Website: home-depot
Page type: billing-address
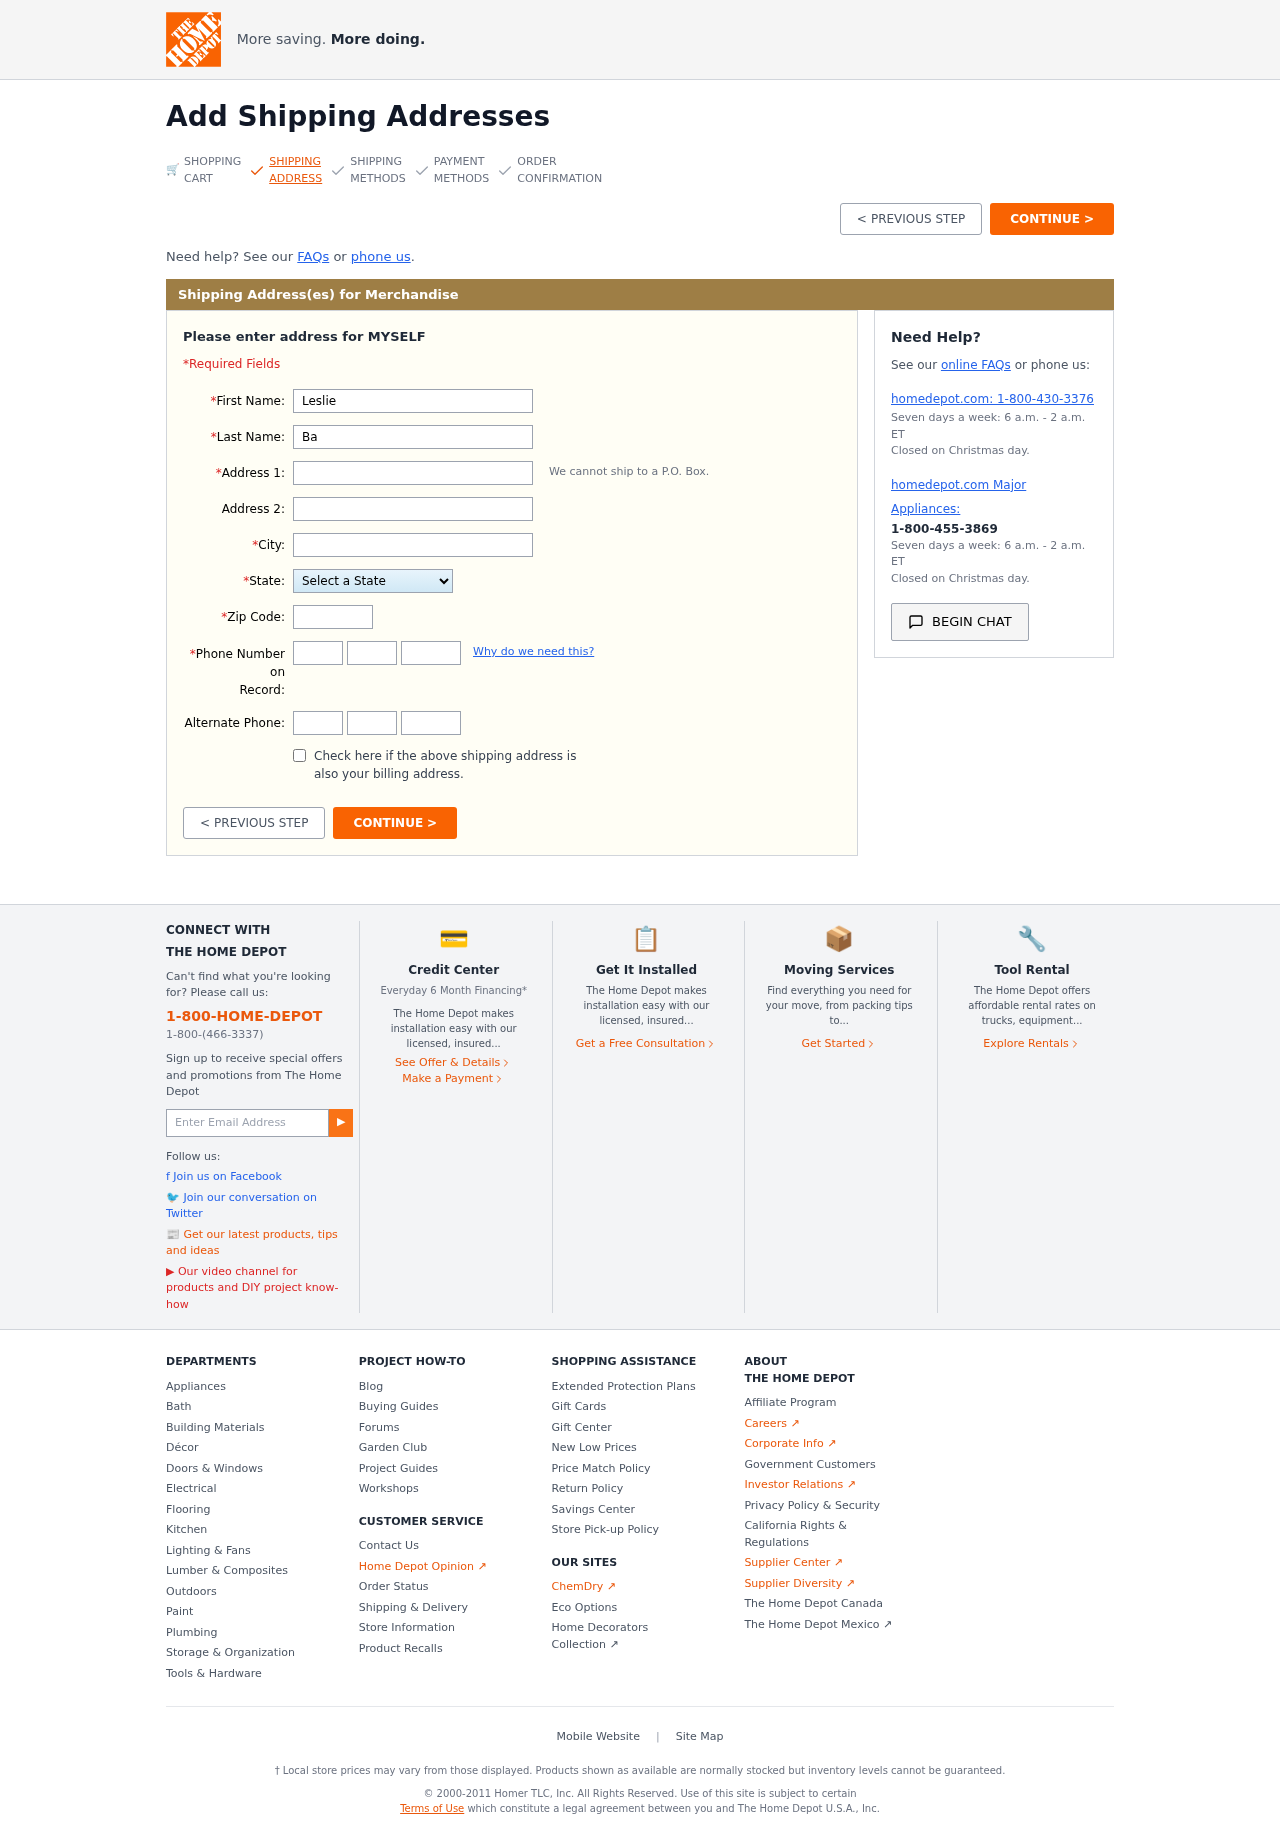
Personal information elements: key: PII_STATE
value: South Dakota
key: PII_FIRSTNAME
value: Leslie
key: PII_LASTNAME
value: Ball
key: PII_STREET
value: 0508 Anderson Avenue
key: PII_STREET2
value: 08725 Andrew Drive
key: PII_CITY
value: South Jennifer
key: PII_POSTCODE
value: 49848
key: PII_PHONE_AREA
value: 453
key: PII_PHONE_PREFIX
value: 866
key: PII_PHONE_LINE
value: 4418
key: PII_PHONE_ALT_AREA
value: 383
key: PII_PHONE_ALT_PREFIX
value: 511
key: PII_PHONE_ALT_LINE
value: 0967